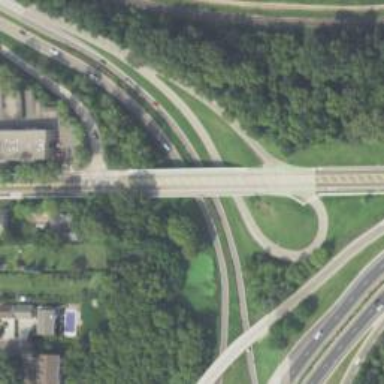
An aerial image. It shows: Trunk link highway.